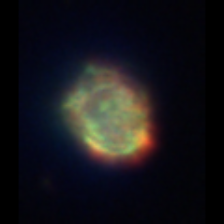
Taxon: Ciliates
Group: Other